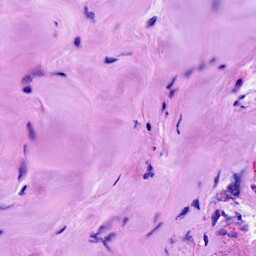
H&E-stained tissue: Breast